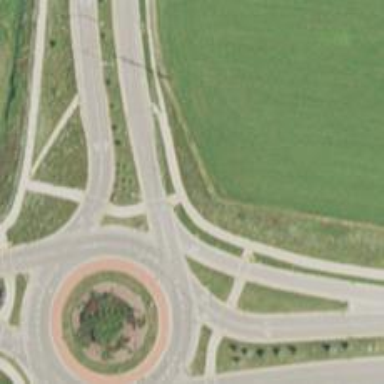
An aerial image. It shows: Secondary road leading to roundabout.